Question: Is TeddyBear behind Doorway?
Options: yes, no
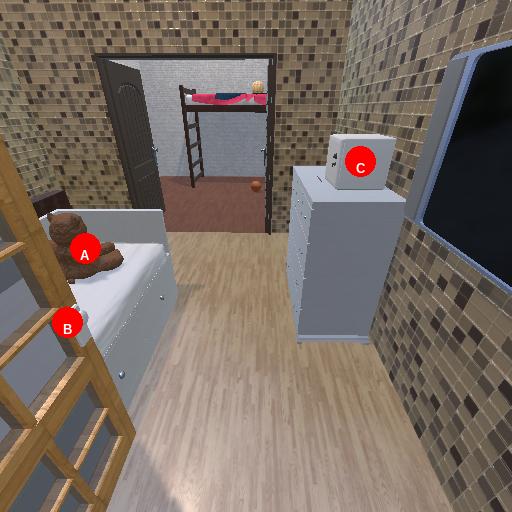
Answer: yes